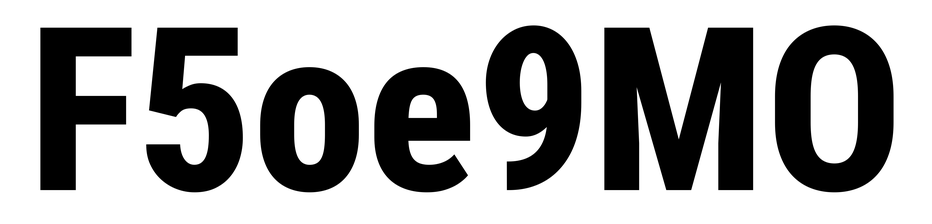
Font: Roboto_Condensed_ExtraBold